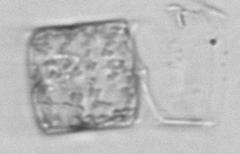
Label: Lauderia_annulata